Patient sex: M
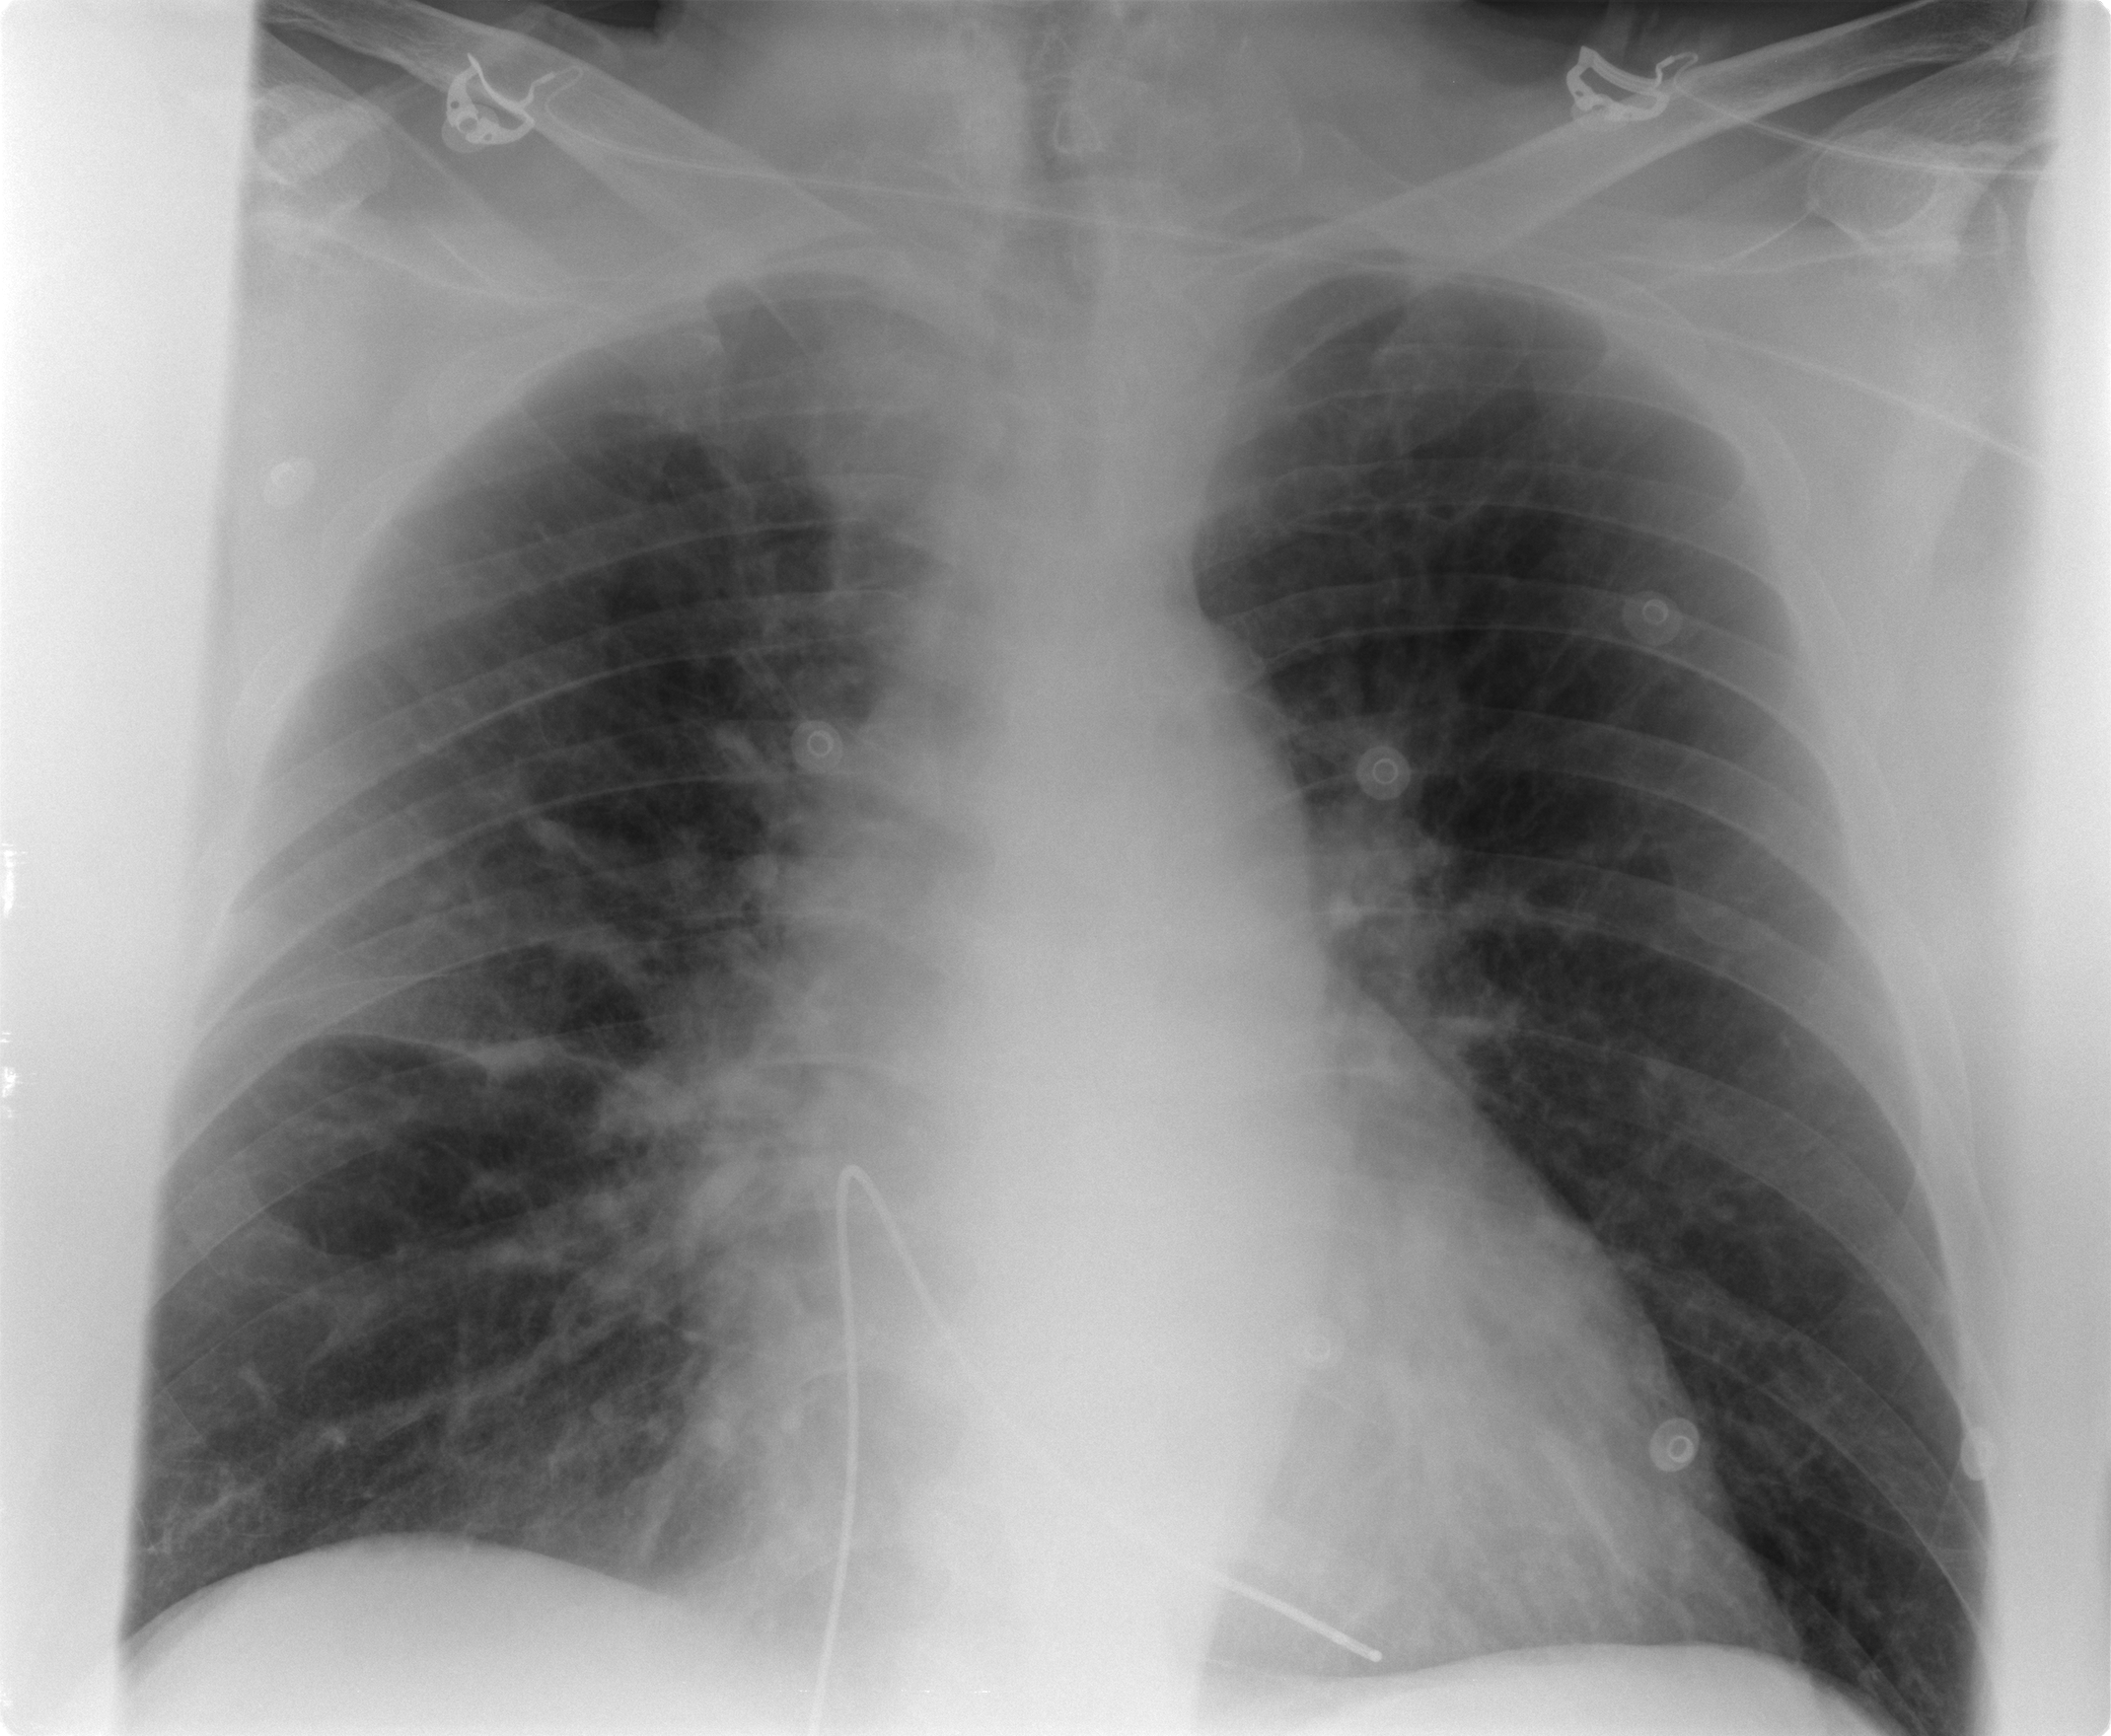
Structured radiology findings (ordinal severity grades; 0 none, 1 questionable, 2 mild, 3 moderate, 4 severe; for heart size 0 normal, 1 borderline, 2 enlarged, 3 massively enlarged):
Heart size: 2
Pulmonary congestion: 2
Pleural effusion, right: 0
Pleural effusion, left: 0
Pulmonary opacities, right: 0
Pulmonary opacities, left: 0
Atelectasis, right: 2
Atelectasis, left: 2